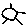
Label: sun